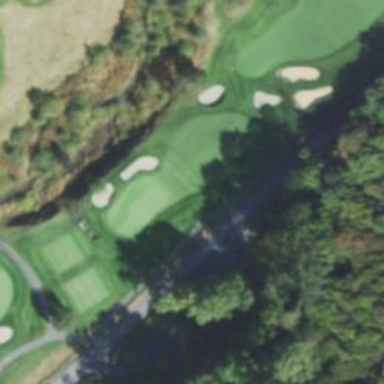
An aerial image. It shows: Golf hole.